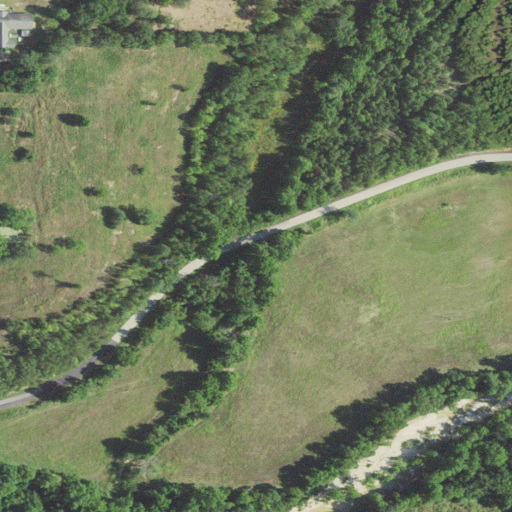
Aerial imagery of valley in Missouri named North Hollow containing pasture, deciduous forest, shrub, low intensity development, evergreen forest, open development, mixed forest, grassland, and medium intensity development